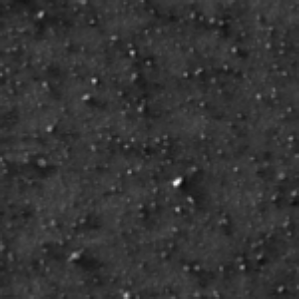
Label: frost